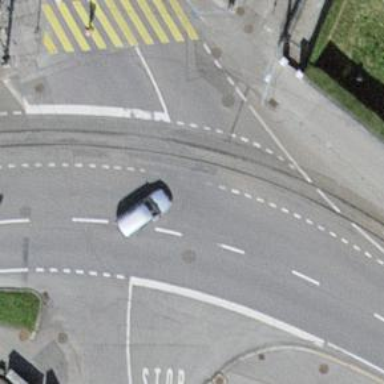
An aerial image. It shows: Railway level crossing.